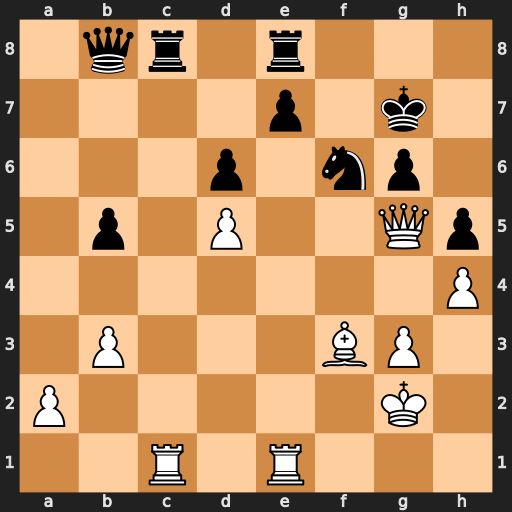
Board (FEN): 1qr1r3/4p1k1/3p1np1/1p1P2Qp/7P/1P3BP1/P5K1/2R1R3
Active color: w
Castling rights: -
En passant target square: -
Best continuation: Bxh5 Nxh5 Re6 Nf6 Rf1 Qc7 Rfxf6 exf6 Qxf6+ Kg8 Qxg6+